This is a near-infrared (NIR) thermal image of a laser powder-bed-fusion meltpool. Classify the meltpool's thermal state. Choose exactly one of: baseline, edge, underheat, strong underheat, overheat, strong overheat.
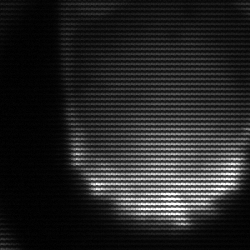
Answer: edge